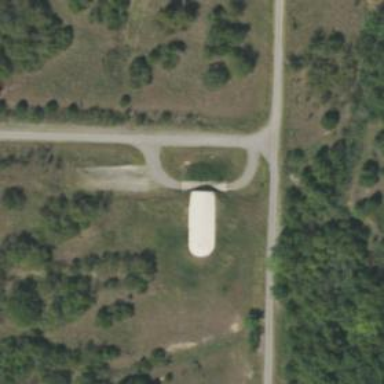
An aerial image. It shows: Military bunker.